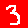
Digit: 3